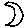
Label: moon